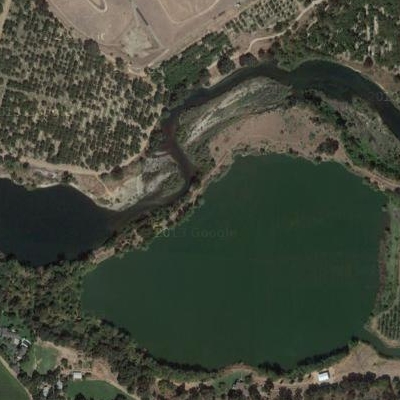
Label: RiverLake